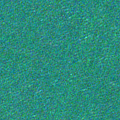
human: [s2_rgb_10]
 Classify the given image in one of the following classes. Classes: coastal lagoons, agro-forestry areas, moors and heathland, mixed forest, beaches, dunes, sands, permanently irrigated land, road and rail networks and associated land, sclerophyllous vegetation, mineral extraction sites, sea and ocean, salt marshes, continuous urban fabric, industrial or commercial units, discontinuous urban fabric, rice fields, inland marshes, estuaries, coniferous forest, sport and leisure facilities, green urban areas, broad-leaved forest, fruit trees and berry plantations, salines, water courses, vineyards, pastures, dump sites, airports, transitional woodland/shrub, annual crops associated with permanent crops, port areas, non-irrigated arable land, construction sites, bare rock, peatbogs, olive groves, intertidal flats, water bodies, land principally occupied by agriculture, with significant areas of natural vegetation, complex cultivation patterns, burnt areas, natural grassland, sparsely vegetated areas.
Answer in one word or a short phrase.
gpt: sea and ocean